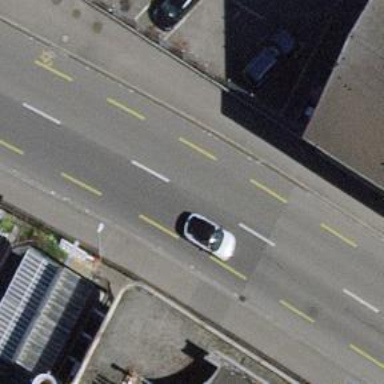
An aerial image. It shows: Tertiary road with asphalt surface and designated cycle lane.